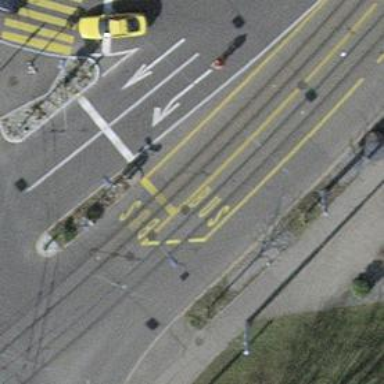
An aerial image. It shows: Road with traffic signals.